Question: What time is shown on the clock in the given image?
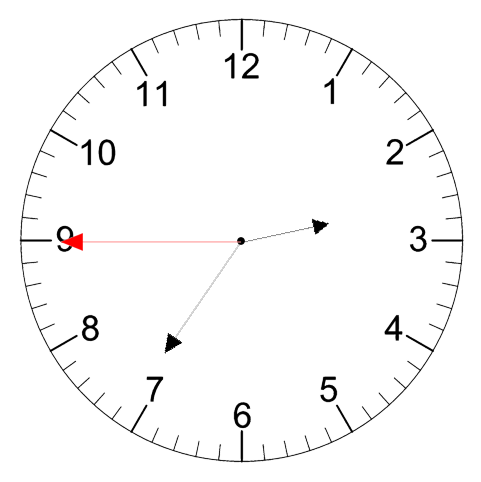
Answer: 02:35:45